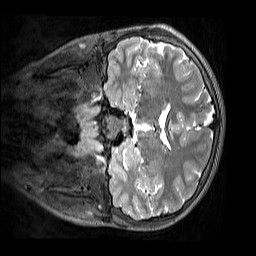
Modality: T2w
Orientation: coronal
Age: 13
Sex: male
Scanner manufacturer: siemens
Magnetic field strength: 3 T
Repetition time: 3.2 s
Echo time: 0.408 s